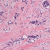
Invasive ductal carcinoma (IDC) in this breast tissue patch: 1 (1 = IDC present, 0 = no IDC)